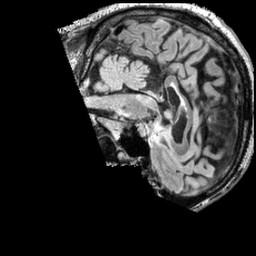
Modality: FLAIR
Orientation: sagittal
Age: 64
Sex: male
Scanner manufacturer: siemens
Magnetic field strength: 3 T
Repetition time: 5 s
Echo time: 0.387 s